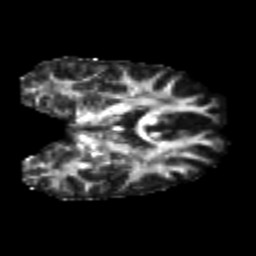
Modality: FA
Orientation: coronal
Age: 22
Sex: male
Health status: healthy
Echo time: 0.074 s